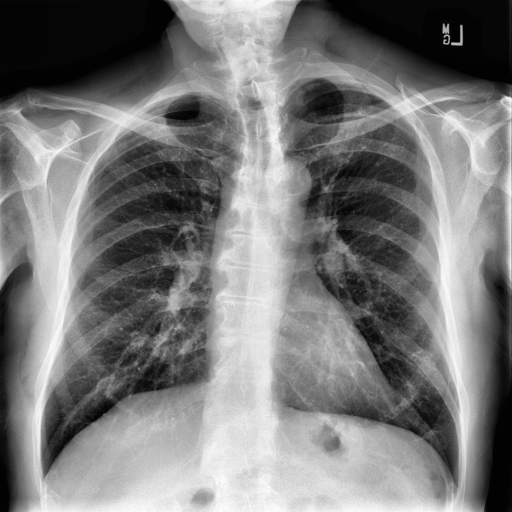
Finding: NORMAL